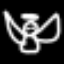
Label: angel